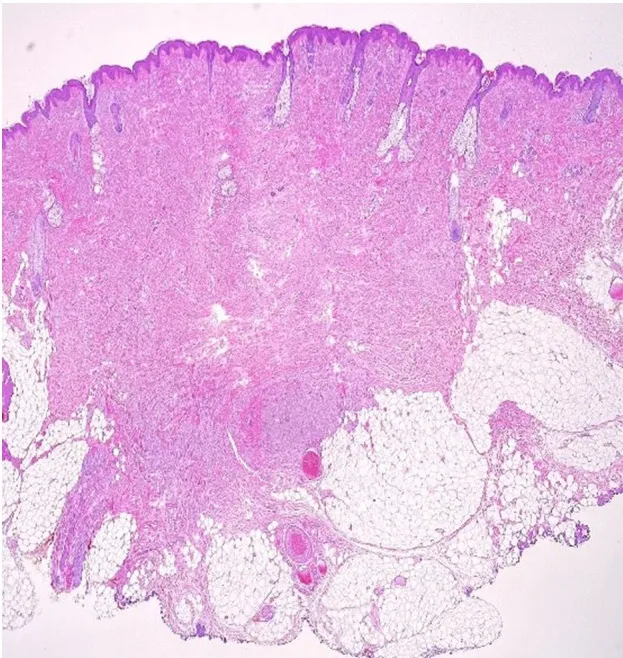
Cutaneous fragment with central fibrosis in the dermis, aside from this fibrous tissue, there is a non-encapsulated tumor proliferation with irregular borders and perineural extension (10 x magnification-H & E stain).
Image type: pathology (h&e)